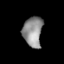
Tissue: lung
Cell type: Myeloid cells
Senescence score: 0.2163
Nuclear area (px): 568
Mean DAPI intensity: 145.007